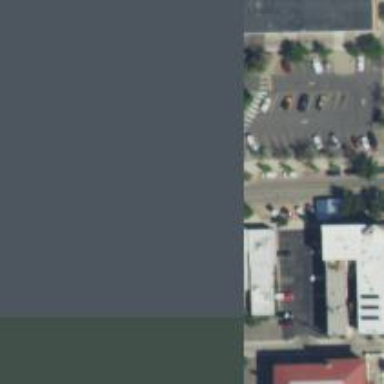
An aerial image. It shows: Parking space.